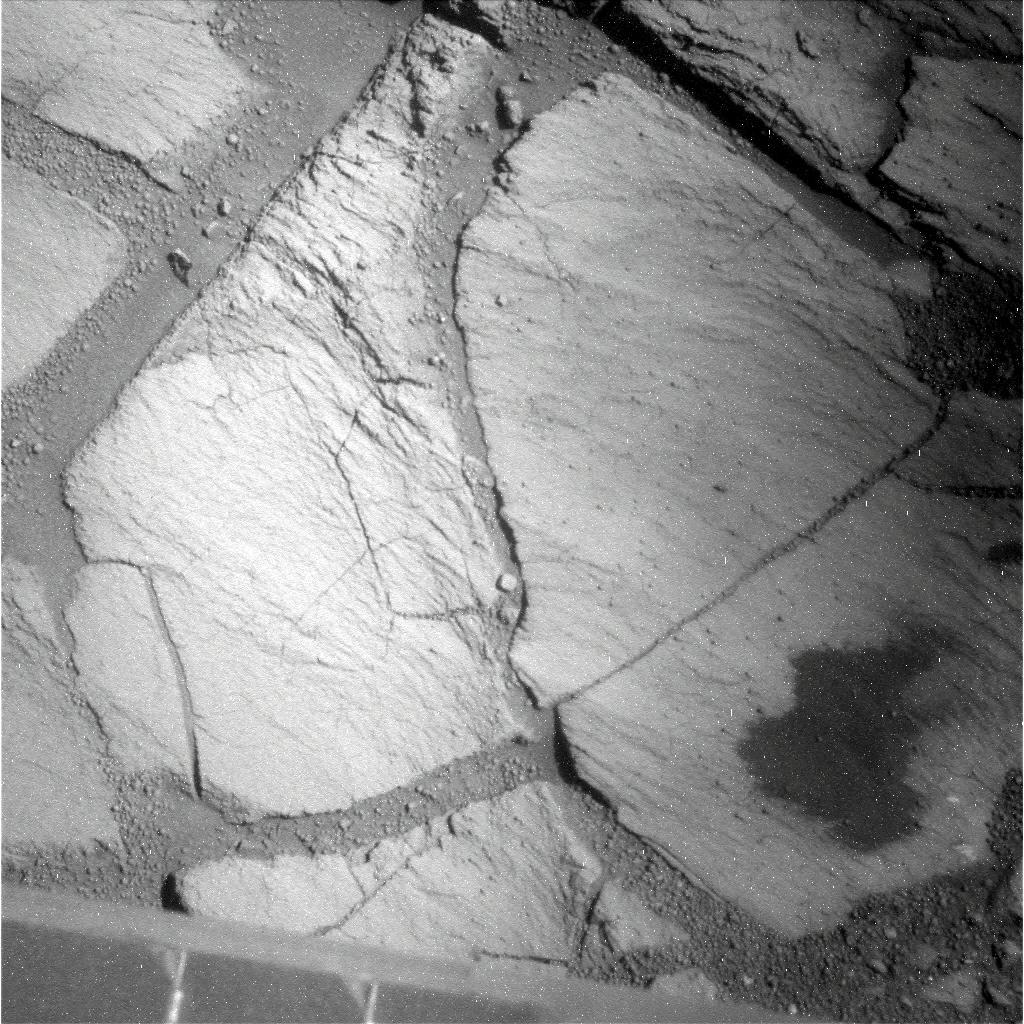
Terrain classes present: Background, Bedrock, Gravel / Sand / Soil